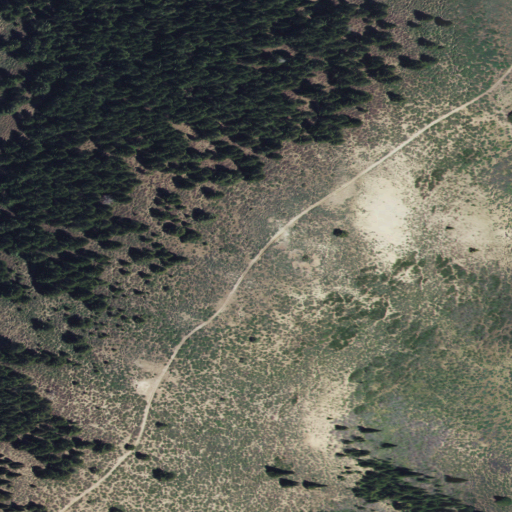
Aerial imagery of ridge(s) in Idaho named Potosi Ridge containing shrub and evergreen forest